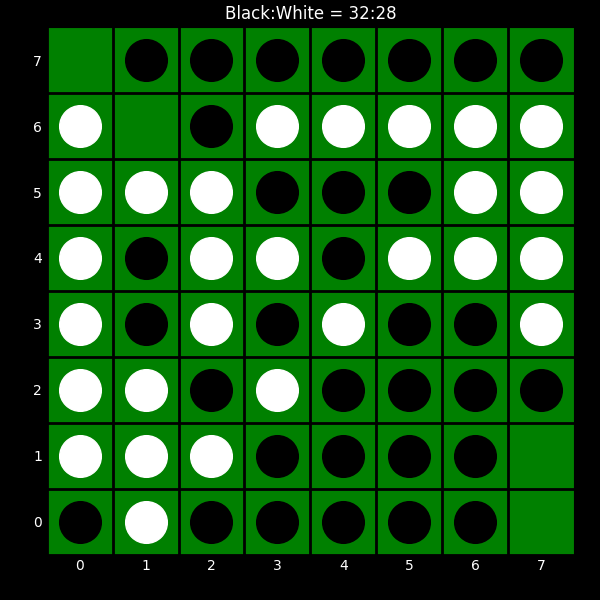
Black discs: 32
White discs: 28